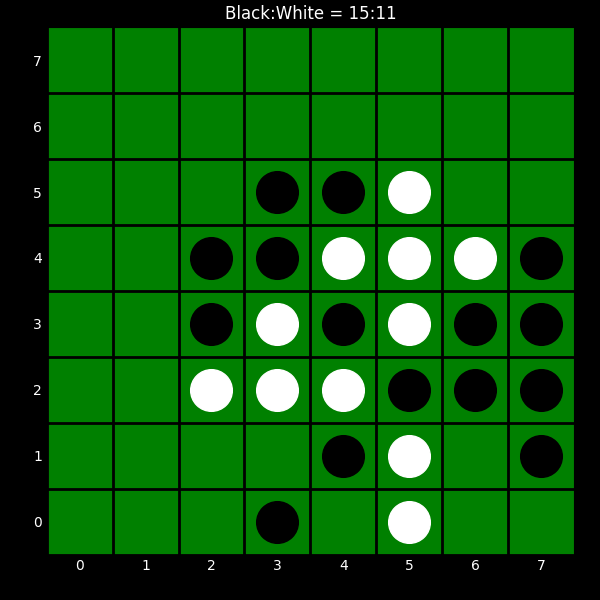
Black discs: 15
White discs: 11